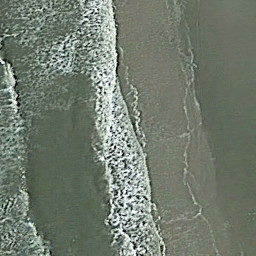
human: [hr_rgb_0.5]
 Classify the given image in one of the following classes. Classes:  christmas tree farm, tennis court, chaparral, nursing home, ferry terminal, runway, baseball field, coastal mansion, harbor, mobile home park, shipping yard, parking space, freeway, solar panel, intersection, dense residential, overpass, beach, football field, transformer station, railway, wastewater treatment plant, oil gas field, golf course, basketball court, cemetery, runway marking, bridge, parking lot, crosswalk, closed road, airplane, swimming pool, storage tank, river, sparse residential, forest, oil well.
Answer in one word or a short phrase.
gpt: beach